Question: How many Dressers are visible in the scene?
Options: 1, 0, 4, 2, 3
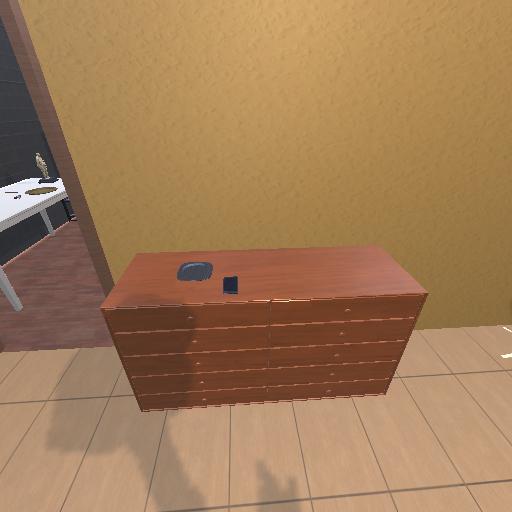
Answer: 1